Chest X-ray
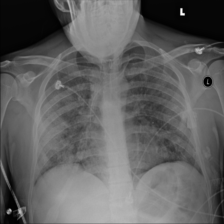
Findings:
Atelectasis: negative
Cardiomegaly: negative
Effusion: negative
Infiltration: positive
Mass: negative
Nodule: negative
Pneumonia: negative
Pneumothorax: negative
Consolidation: negative
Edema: negative
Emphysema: negative
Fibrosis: negative
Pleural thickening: negative
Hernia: negative